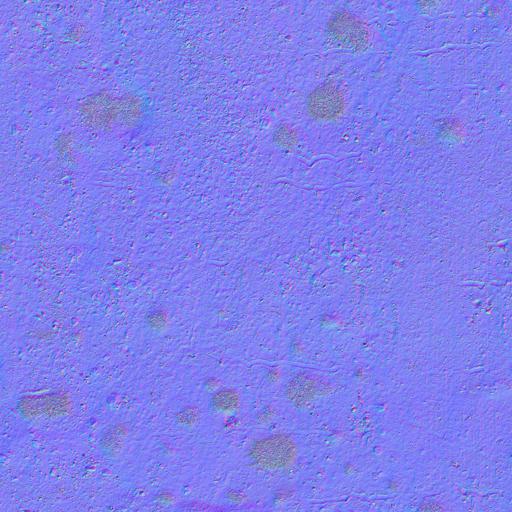
dirt dirty grass ground path pathway pebbles